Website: crate-barrel
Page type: gifting
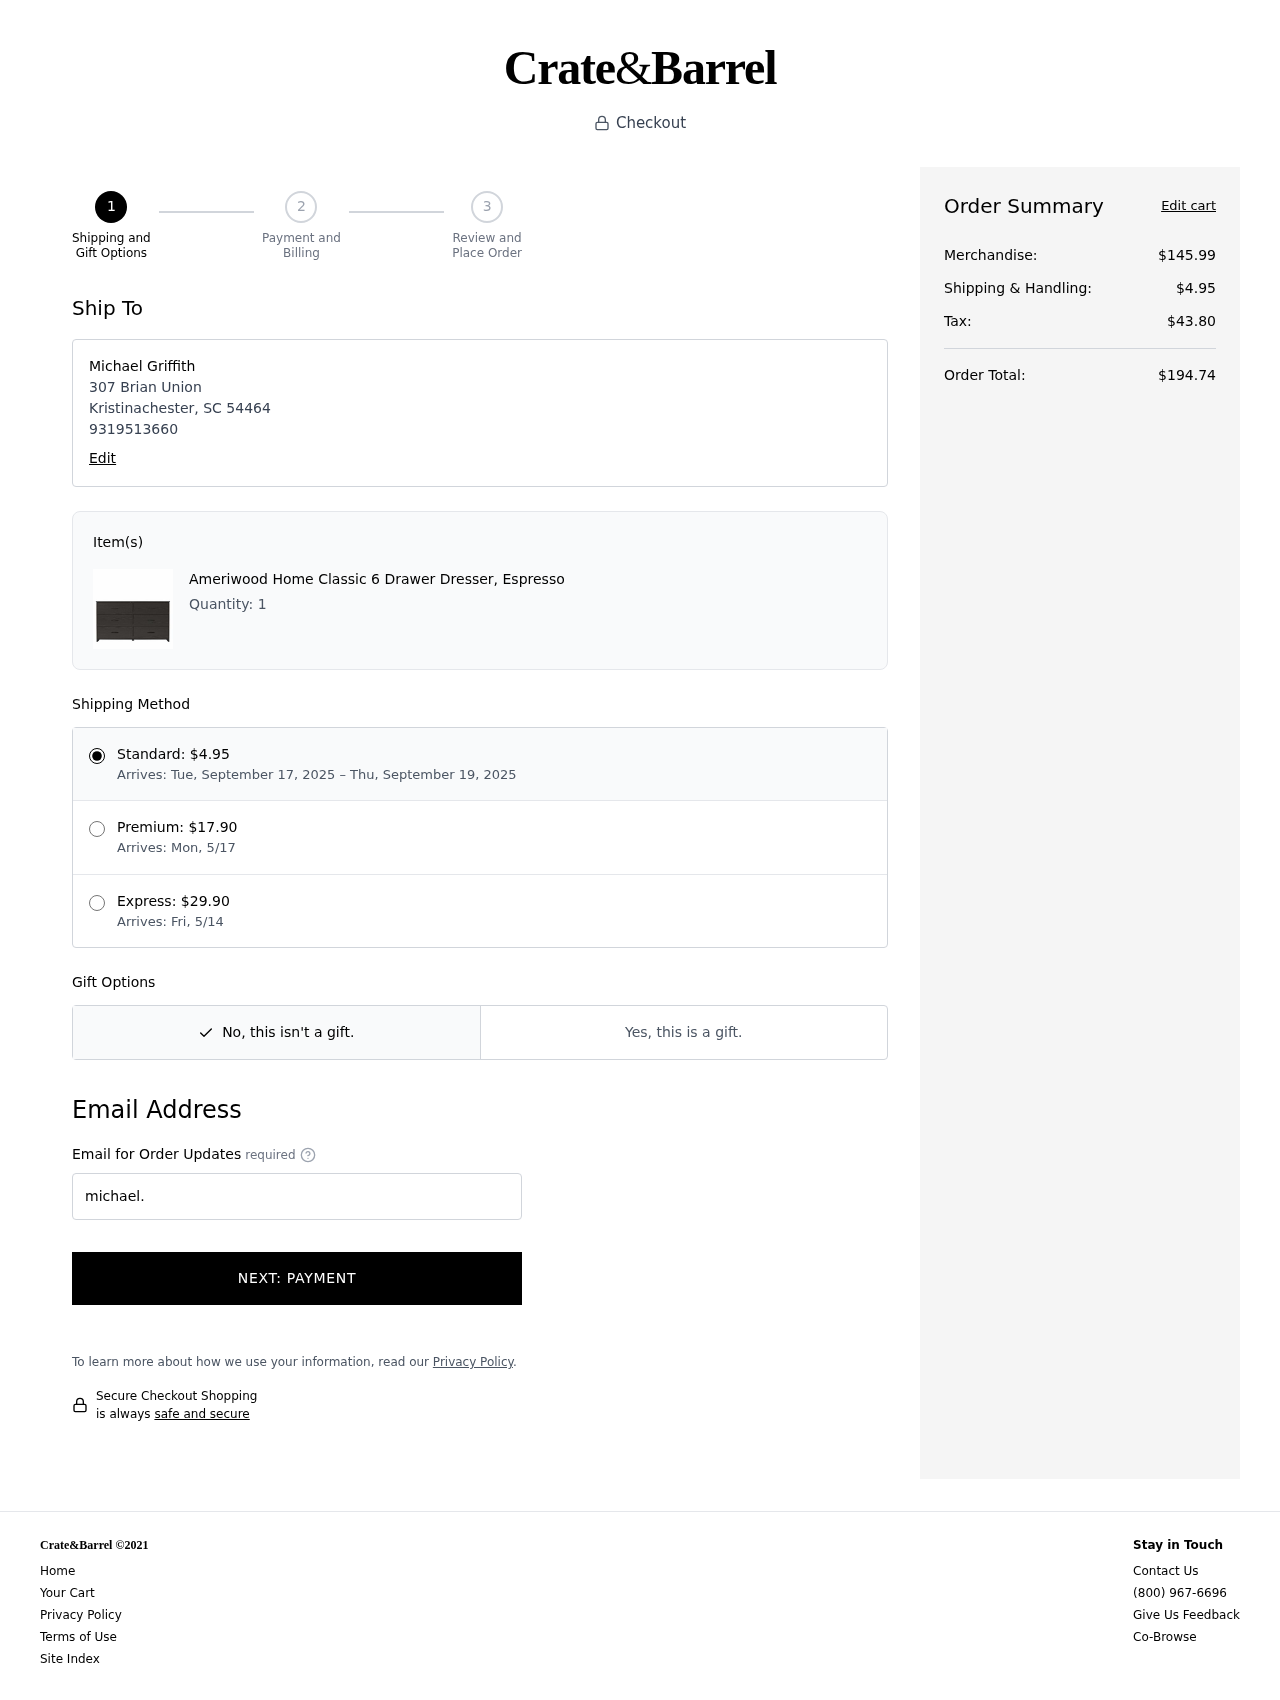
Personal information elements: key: PII_CITY
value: Kristinachester
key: PII_FULLNAME
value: Michael Griffith
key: PII_PHONE
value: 9319513660
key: PII_POSTCODE
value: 54464
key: PII_STATE_ABBR
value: SC
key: PII_STREET
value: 307 Brian Union
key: PII_EMAIL
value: michael.griffith@gmail.com
Product elements: key: PRODUCT1_NAME
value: Ameriwood Home Classic 6 Drawer Dresser, Espresso
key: PRODUCT1_QUANTITY
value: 1
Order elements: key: ORDER_SHIPPING_DATE
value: September 17, 2025
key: ORDER_DELIVERY_DATE
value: September 19, 2025
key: ORDER_SUBTOTAL
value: $145.99
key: ORDER_SHIPPING_COST
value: $4.95
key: ORDER_TAX
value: $43.80
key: ORDER_TOTAL
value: $194.74